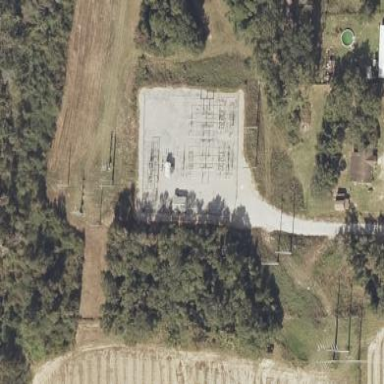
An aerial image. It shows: Outdoor power substation surrounded by fence.